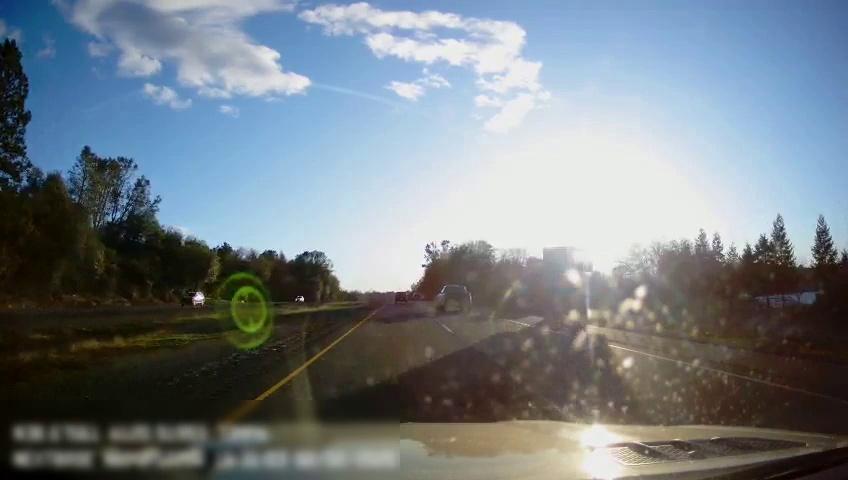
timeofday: Day
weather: Sunny
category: Drivable Space
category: Drivable Space
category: Vehicles | Truck
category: Vehicles | SUV
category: Vehicles | Car
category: Vehicles | SUV
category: Lanes | Current Lane
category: Lanes | Current Lane
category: Lanes | Alternate Lane